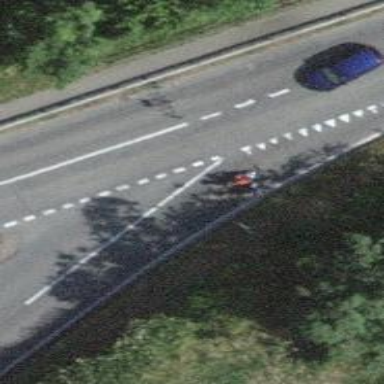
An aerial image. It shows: Road with "give way" sign.